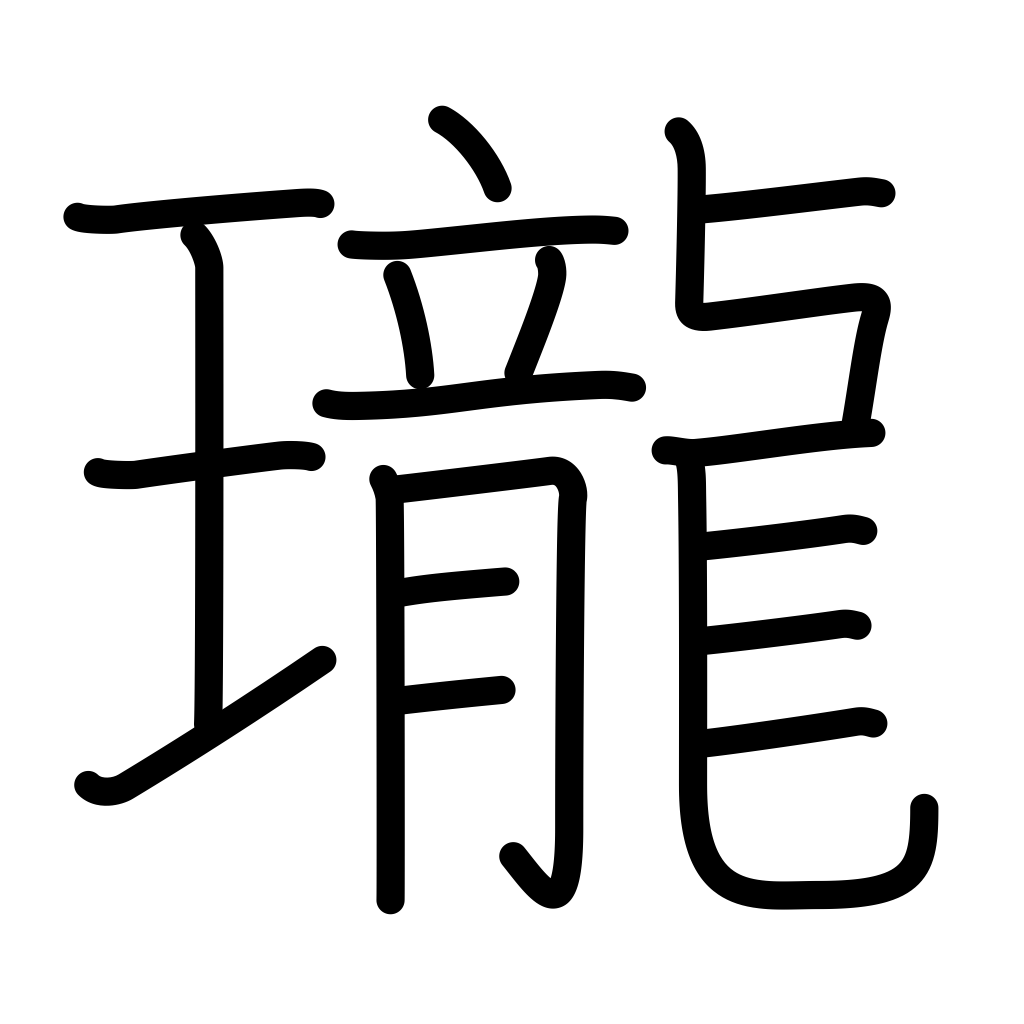
Meaning: clarity, sound of jewels